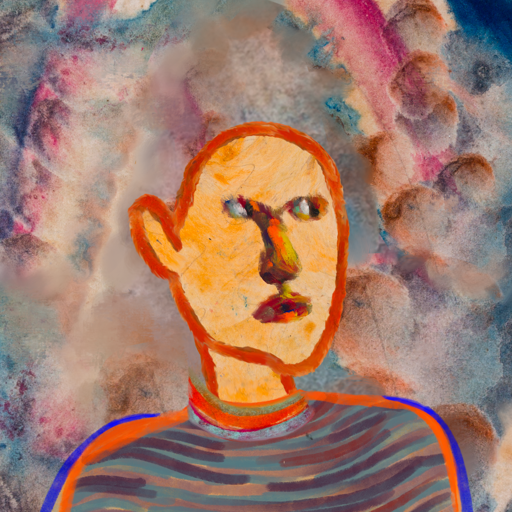
Background: Rupkatha, Head And Neck Side: Experience, Face Side: An_Impression, Bust: Experience, Hair Side: Blank, Head Accessory: Blank, Second Necklace: Blank, Necklace: Sisters, Baby: Blank